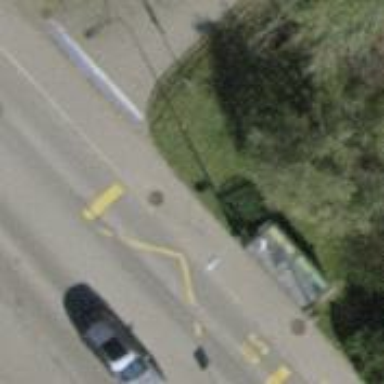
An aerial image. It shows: Bus stop with platform for public transport.